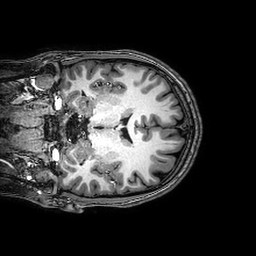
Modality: T1w
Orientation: coronal
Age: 24
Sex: male
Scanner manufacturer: philips
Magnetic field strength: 3 T
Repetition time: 0.008163 s
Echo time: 0.00374 s